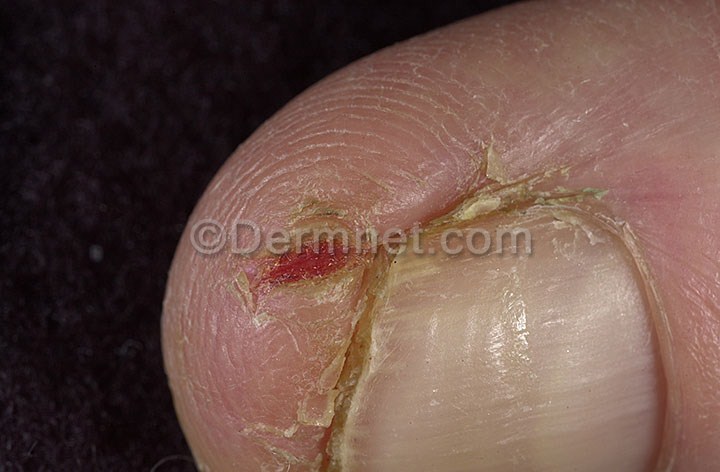
Disease: Eczema Photos